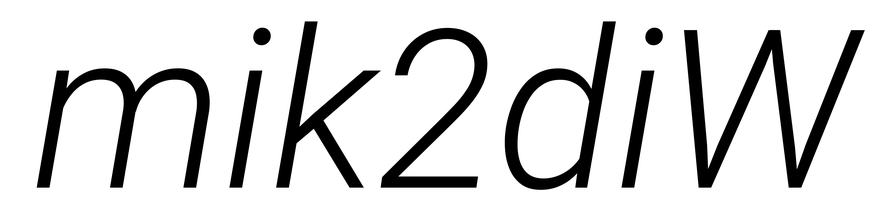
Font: Roboto-Italic_Light_Italic